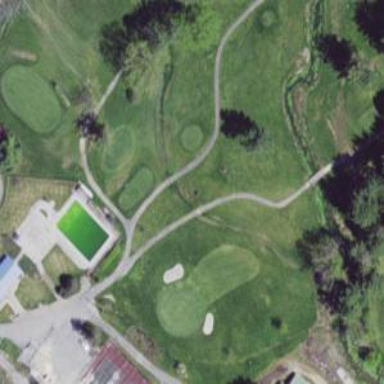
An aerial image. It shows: Path for both road and golf.